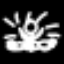
Label: angel